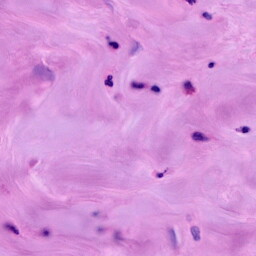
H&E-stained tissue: Breast